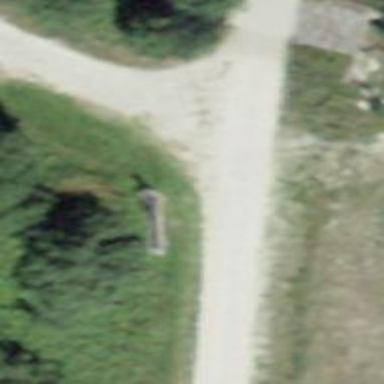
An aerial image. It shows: Bridge over track used for Nordic skiing. The track is of intermediate difficulty and is groomed for classic and skating styles.